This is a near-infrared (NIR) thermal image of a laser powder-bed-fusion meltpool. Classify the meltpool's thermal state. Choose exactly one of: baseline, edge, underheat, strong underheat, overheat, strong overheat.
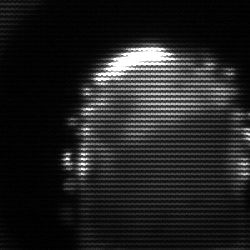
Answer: baseline